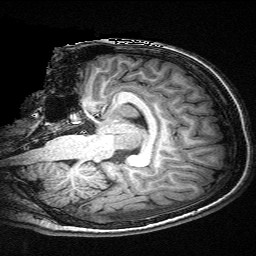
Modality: T1w
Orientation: sagittal
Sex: female
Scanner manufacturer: siemens
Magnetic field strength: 3 T
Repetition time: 2.3 s
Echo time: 0.00336 s